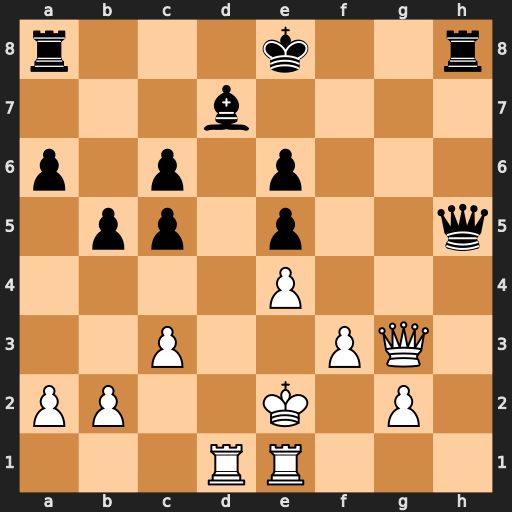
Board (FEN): r3k2r/3b4/p1p1p3/1pp1p2q/4P3/2P2PQ1/PP2K1P1/3RR3
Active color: w
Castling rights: kq
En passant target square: -
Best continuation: Rh1 Qxh1 Rxh1 Rxh1 Qg8+ Ke7 Qxa8